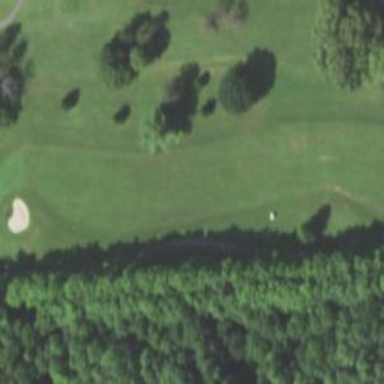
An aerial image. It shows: Golf hole.